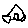
Label: car